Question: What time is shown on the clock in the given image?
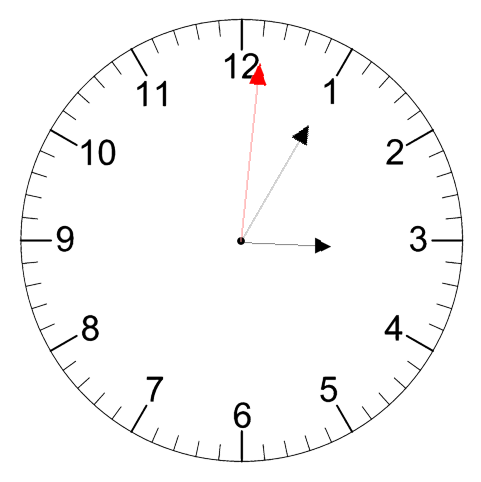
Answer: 03:05:01